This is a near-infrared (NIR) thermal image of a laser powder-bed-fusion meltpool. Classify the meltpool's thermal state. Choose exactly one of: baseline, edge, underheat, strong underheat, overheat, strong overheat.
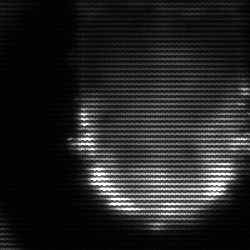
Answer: baseline